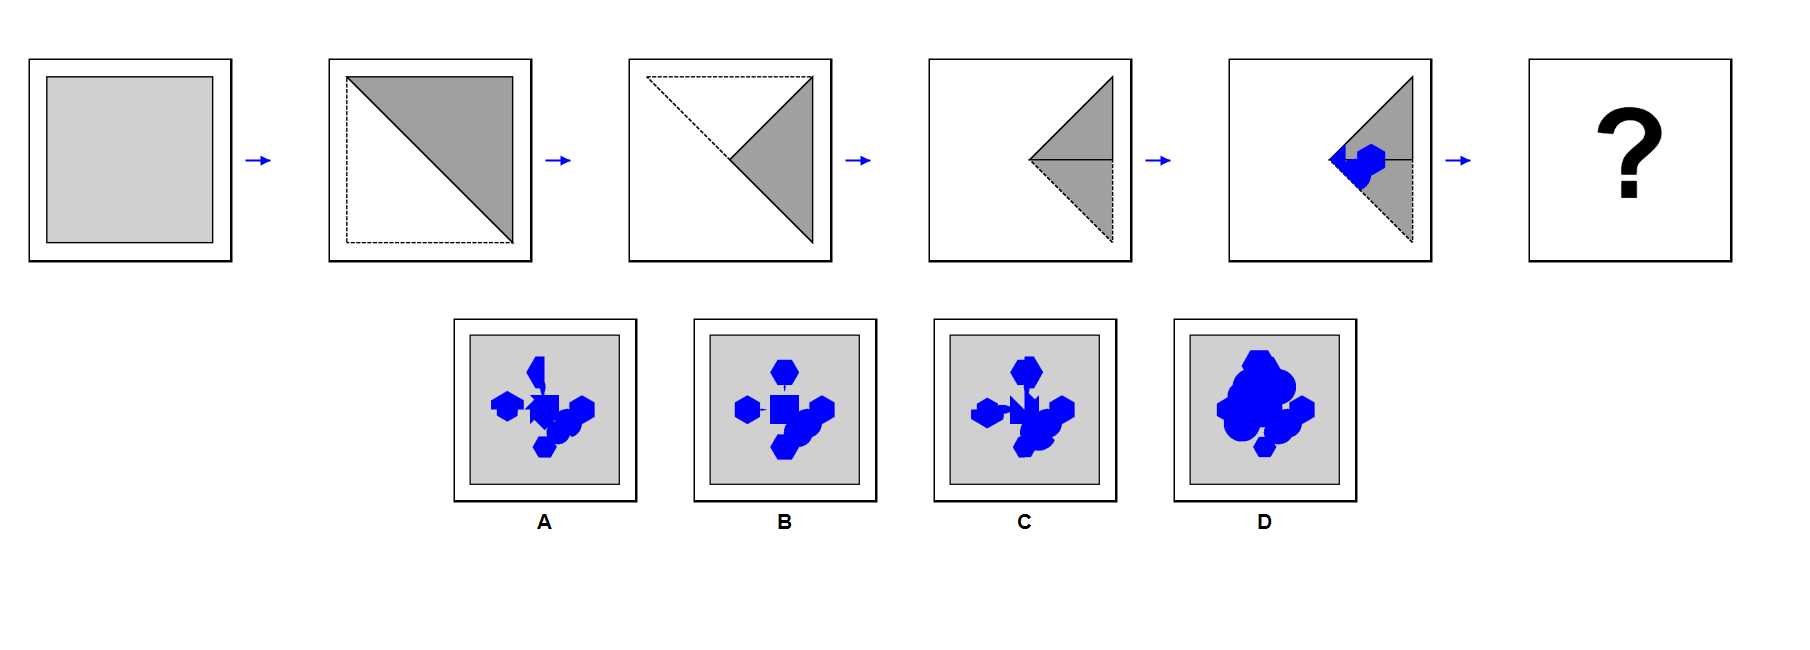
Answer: B